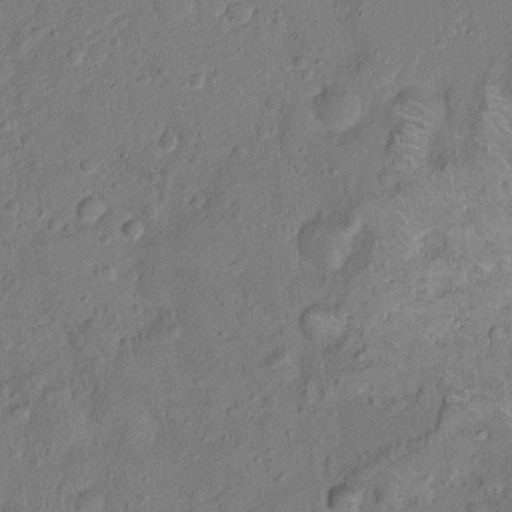
Classes present: Background, Cone